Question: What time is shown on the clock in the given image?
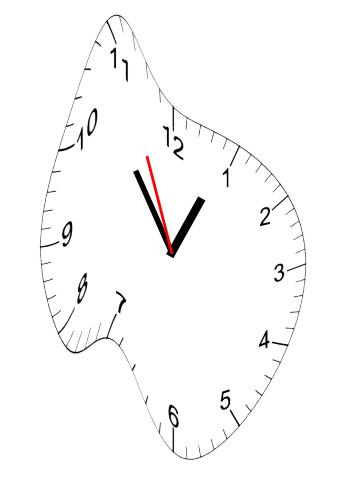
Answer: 12:53:56